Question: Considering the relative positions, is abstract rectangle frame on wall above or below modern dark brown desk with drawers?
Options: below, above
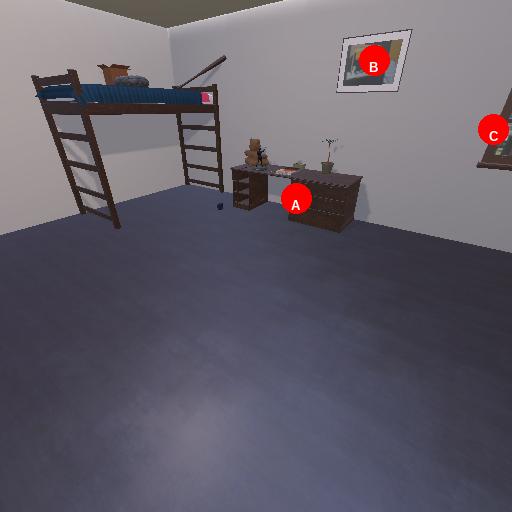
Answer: below